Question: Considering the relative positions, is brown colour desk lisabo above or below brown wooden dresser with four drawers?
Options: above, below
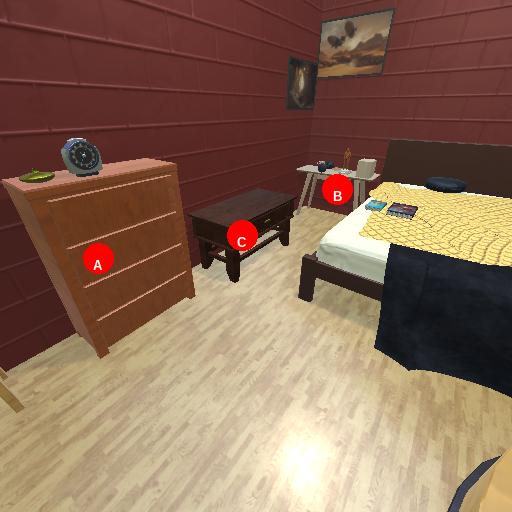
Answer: above